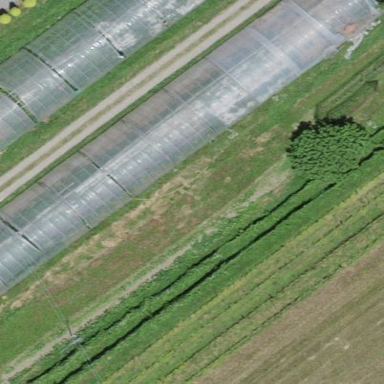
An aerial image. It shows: Greenhouse.